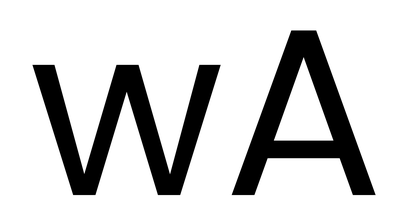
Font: Poppins-Regular